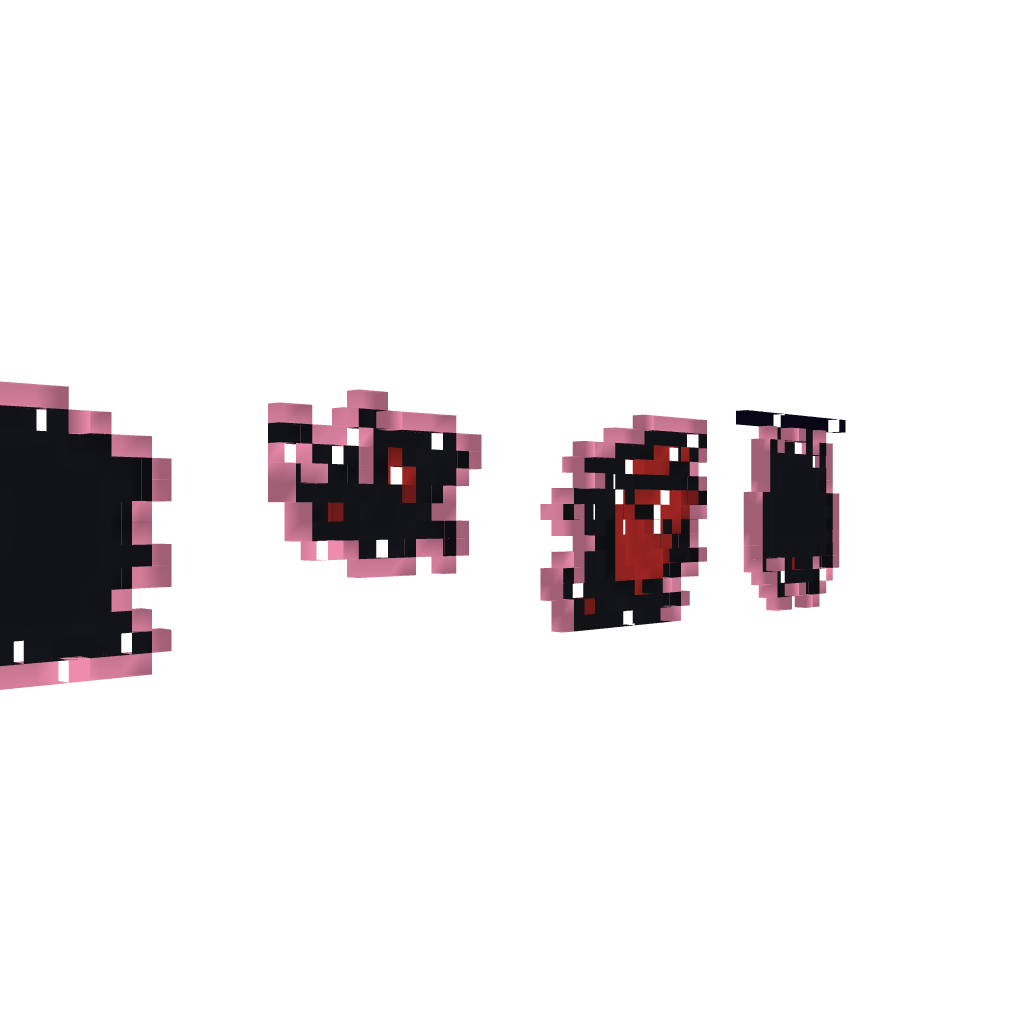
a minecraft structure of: Bats from Castlevania 1